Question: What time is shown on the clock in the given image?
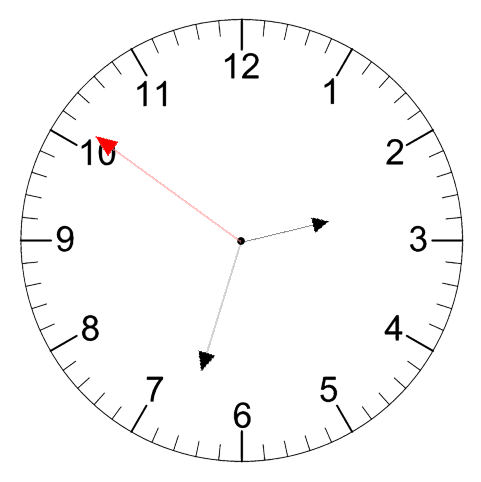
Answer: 02:32:51